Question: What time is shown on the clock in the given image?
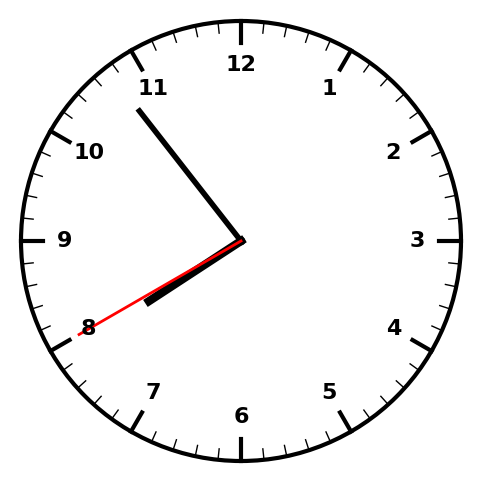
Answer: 07:53:40